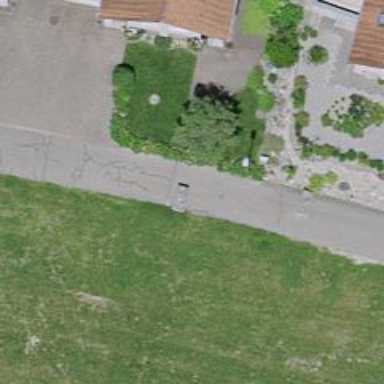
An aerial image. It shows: Bollard barrier.